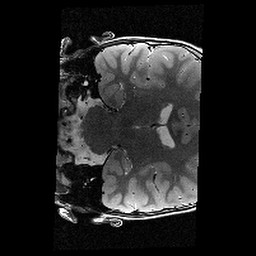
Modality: T2w
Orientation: coronal
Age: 9
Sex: male
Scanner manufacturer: siemens
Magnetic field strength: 3 T
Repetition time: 9.23 s
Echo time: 0.067 s